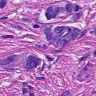
Metastatic tissue present: yes